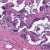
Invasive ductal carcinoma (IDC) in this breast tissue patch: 0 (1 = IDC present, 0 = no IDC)